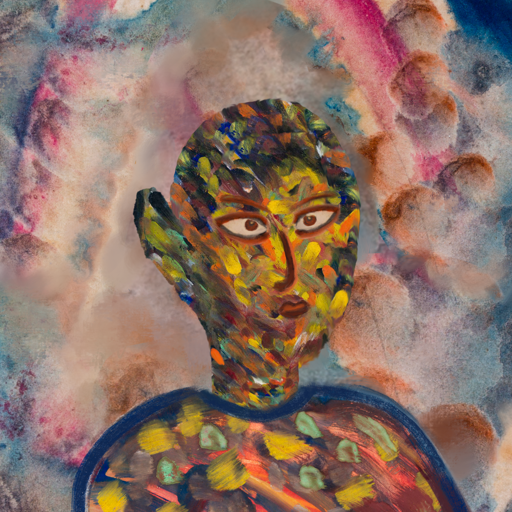
Background: Rupkatha, Head And Neck Side: An_Impression, Face Side: Roy_Bahadur, Bust: Mother_And_Son_Mother, Hair Side: Blank, Head Accessory: Blank, Second Necklace: Blank, Necklace: Blank, Baby: Blank